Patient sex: M
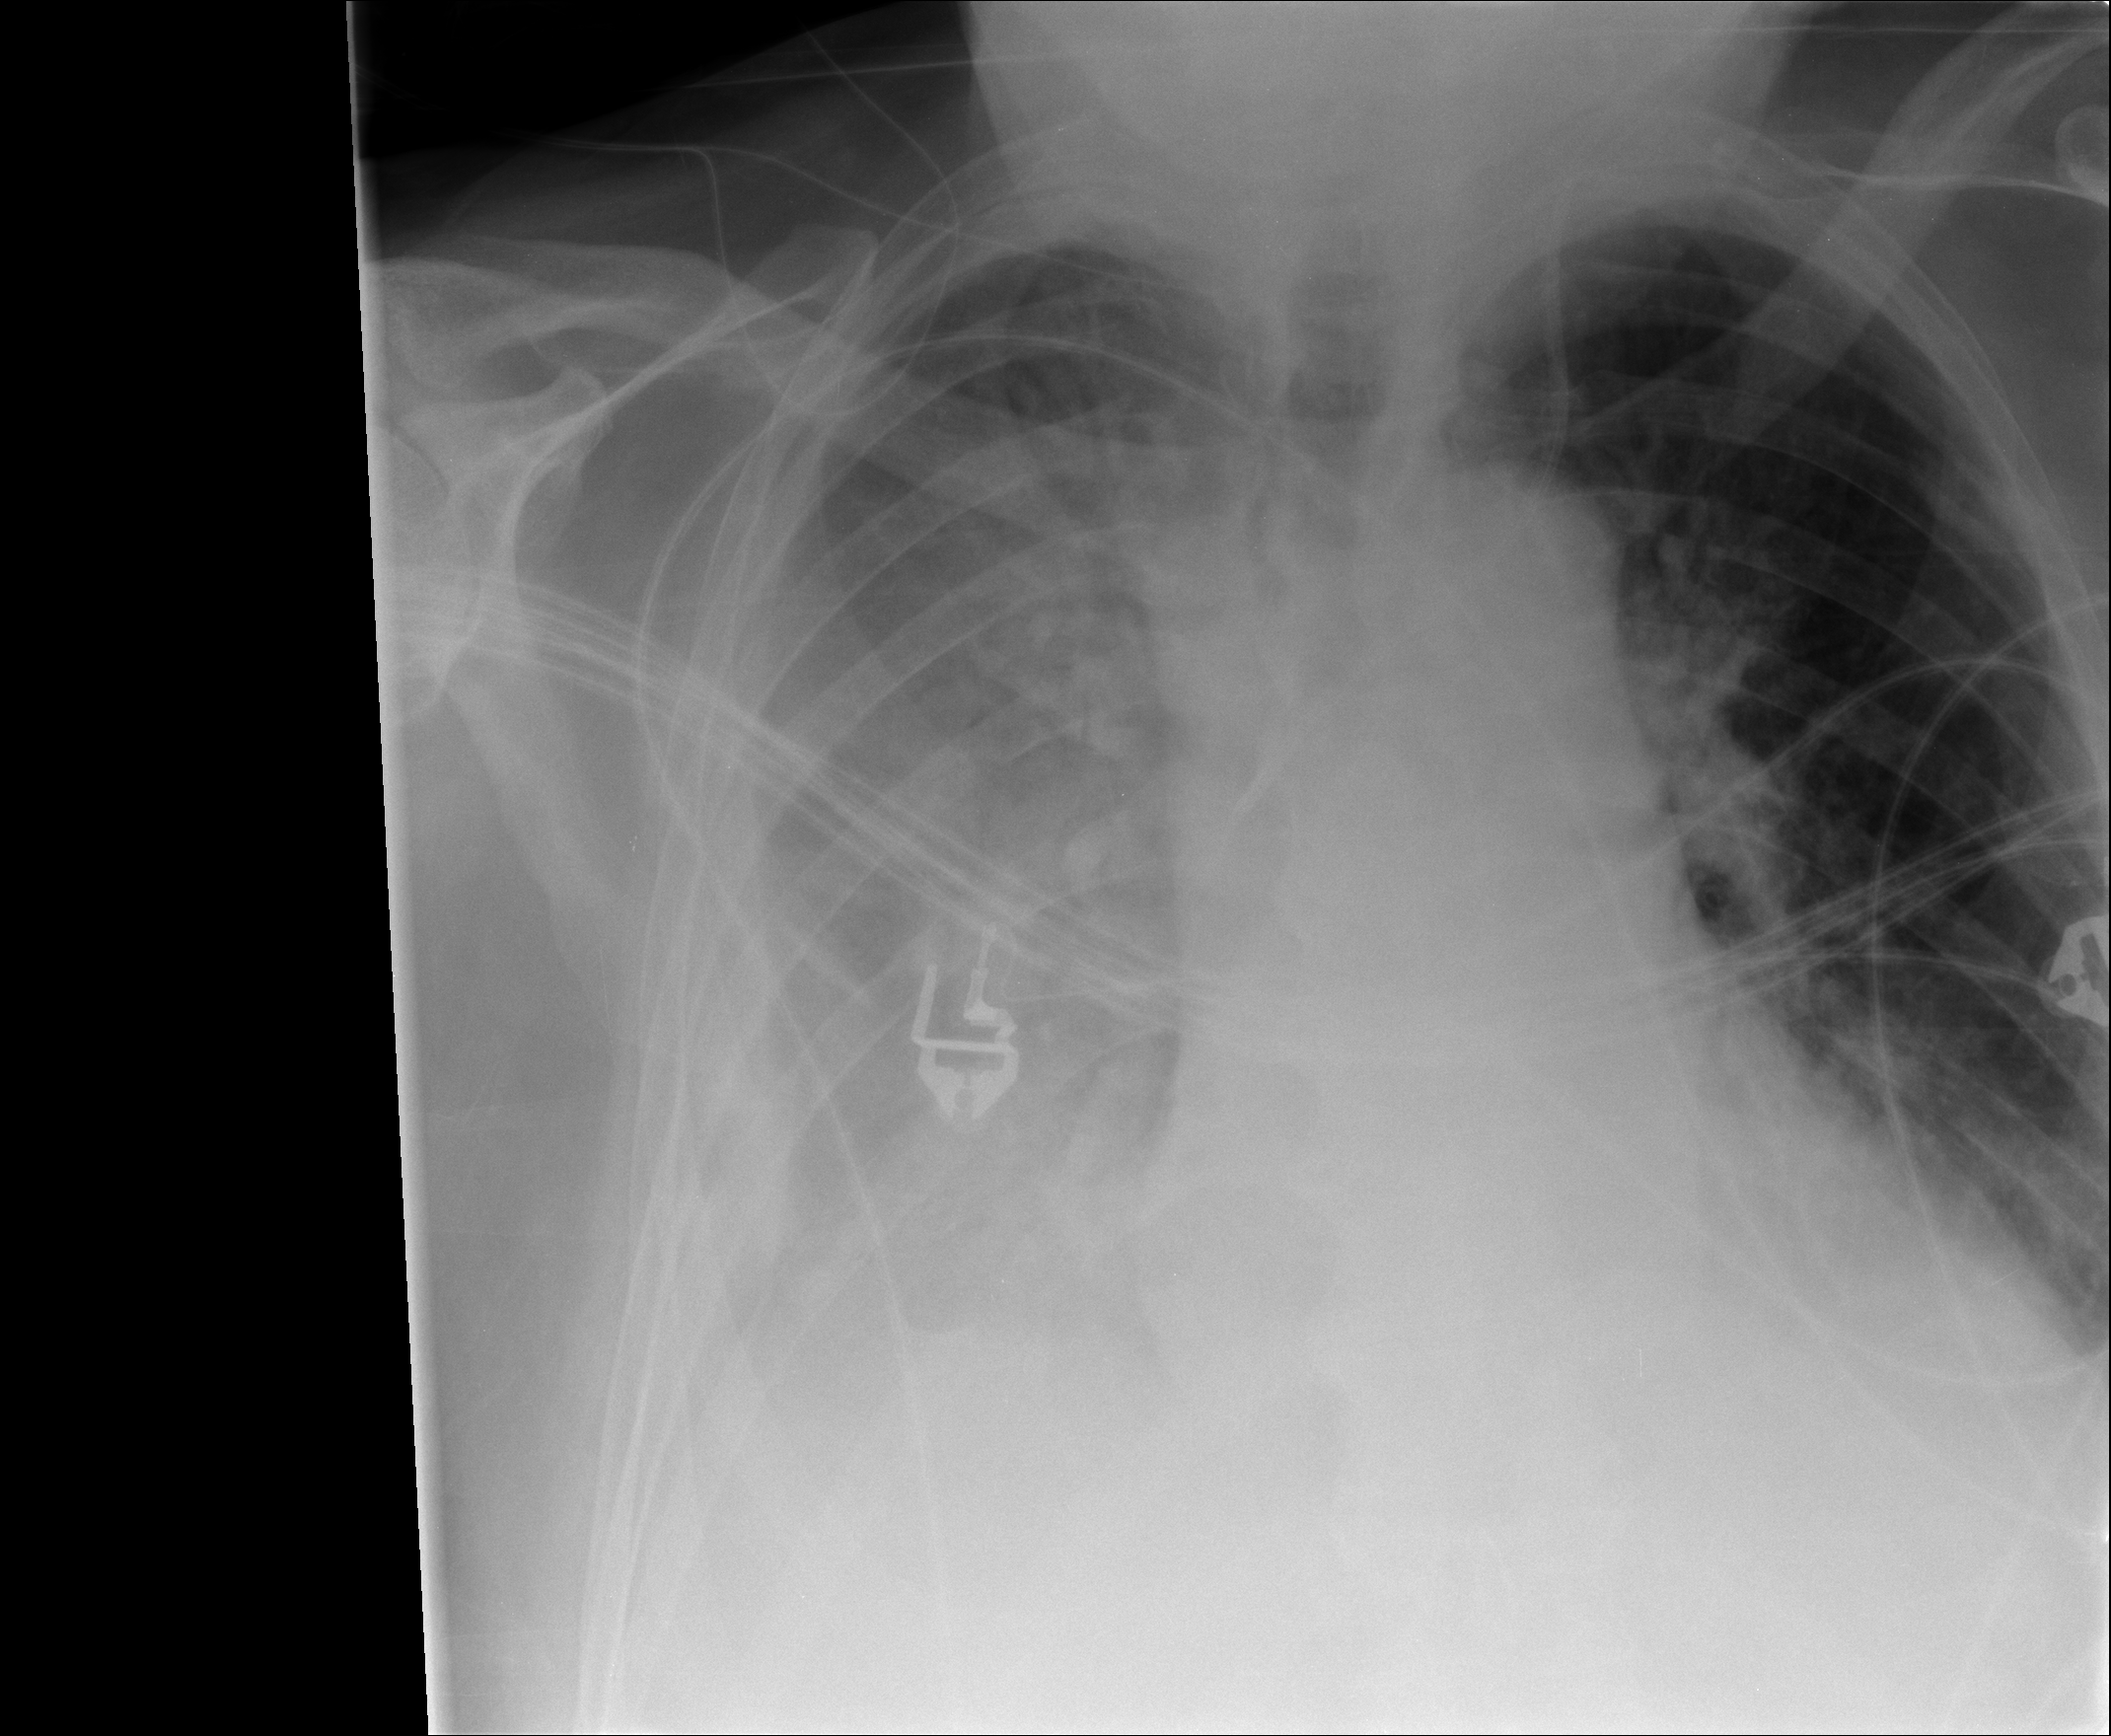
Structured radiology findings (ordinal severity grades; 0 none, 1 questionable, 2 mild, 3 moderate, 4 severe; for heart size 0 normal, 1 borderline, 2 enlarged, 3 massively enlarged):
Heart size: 0
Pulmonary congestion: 0
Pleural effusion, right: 3
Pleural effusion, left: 0
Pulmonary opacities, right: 1
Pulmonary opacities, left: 0
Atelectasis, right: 3
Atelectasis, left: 0